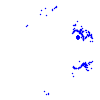
Particle: proton